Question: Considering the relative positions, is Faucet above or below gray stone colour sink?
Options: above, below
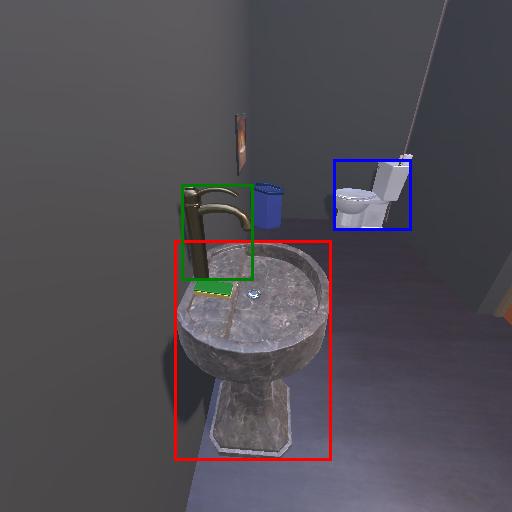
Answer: above